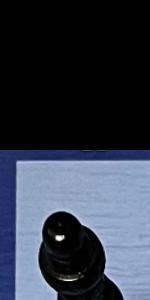
Label: Empty